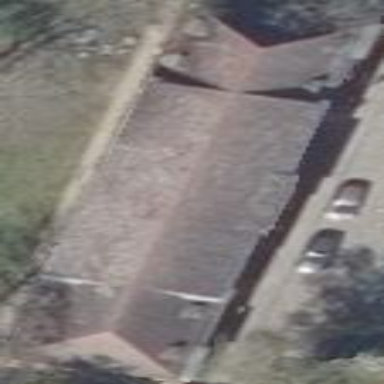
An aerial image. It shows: Residential building with red roof made of roof tiles.